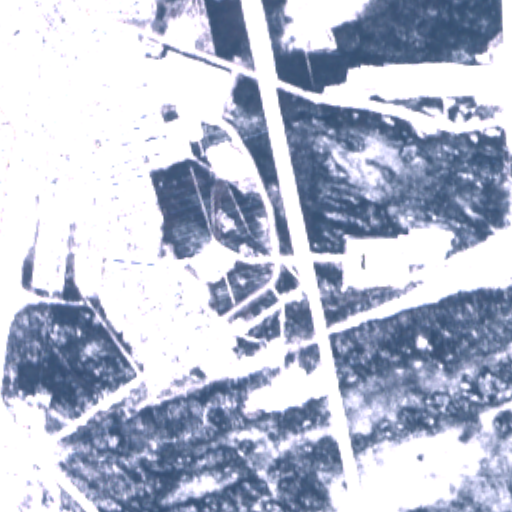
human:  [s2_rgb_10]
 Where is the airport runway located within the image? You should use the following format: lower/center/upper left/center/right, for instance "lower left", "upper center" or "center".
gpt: The airport runway is located in the upper right of the image.
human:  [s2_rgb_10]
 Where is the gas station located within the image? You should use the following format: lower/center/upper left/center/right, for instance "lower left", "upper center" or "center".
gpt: The gas station is located in the upper left of the image.
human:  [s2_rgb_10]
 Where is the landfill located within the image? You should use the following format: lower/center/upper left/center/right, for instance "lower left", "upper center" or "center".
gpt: The landfill is located in the upper right of the image.
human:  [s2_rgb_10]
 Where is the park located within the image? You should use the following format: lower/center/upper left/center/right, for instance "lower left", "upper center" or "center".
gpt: The park is located in the left of the image.
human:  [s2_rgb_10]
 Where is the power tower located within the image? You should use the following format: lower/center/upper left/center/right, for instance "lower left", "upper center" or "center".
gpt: The power tower is located in the upper center of the image.
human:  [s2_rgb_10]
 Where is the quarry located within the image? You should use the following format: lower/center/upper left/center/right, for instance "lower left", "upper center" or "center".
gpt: The quarry is located in the lower center of the image.
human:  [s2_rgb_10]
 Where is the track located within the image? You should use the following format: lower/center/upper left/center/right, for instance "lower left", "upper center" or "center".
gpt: The track is located in the upper left of the image.
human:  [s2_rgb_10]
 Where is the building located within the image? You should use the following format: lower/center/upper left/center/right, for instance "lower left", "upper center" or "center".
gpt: There is no building in the image.